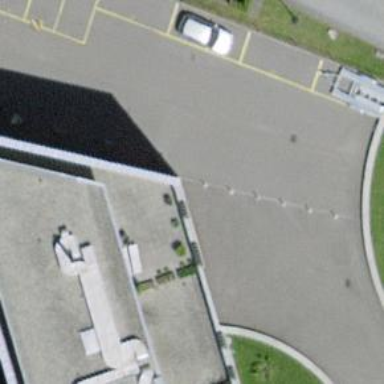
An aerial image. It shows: Bollard barrier.